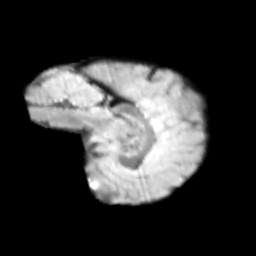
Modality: T2w
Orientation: sagittal
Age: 9
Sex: male
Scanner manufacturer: siemens
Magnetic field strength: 3 T
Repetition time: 3.8 s
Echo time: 0.07 s